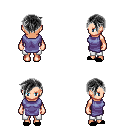
a pixel art fantasy rpg character, female body template, human, light skin, chain tabard jacket, white pants, gray pixie cut hairstyle, black slippers, four views (front, back, left, right), 2x2 character sprite sheet, small pixel art, hard edges, no anti-aliasing